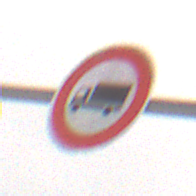
Verkehrszeichen: VerbotFuerKraftfahrzeugeUeberDreiKommaFuenfTonnen
Umgebung: Outdoor, Nature
Tageszeit: Midday
Wetter: Overcast
Licht: Natural
Jahreszeit: Winter
Kontrast: LowContrast